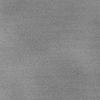
Atmospheric dust classification: dusty